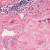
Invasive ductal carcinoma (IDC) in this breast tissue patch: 1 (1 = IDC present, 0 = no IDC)